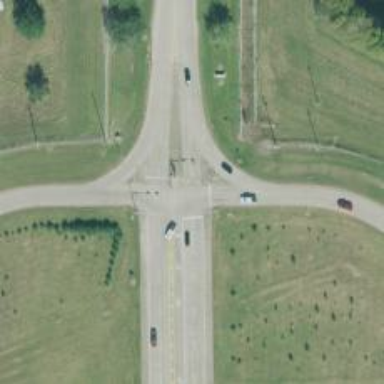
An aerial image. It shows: Secondary link road.